【题型】选择题　【知识点】函数　【难度】easy
函数 \(f(x) = \left(\dfrac{1}{2}\right)^{|x+1|}\) 的图象大致为（\quad）

A.

B.

C.

D.

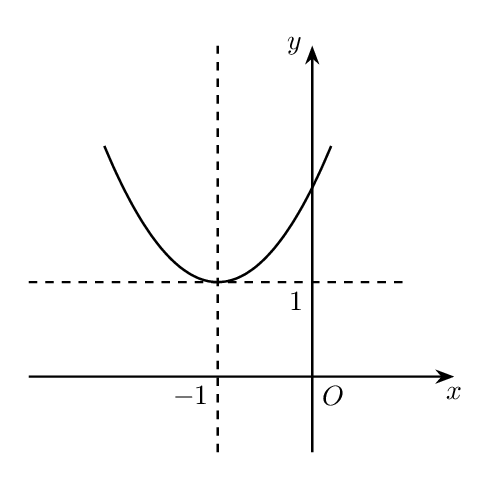
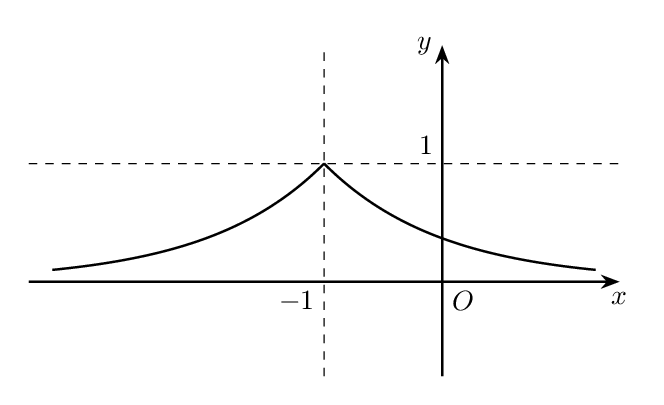
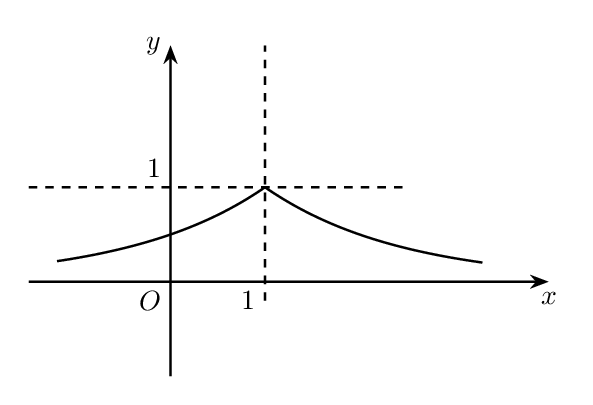
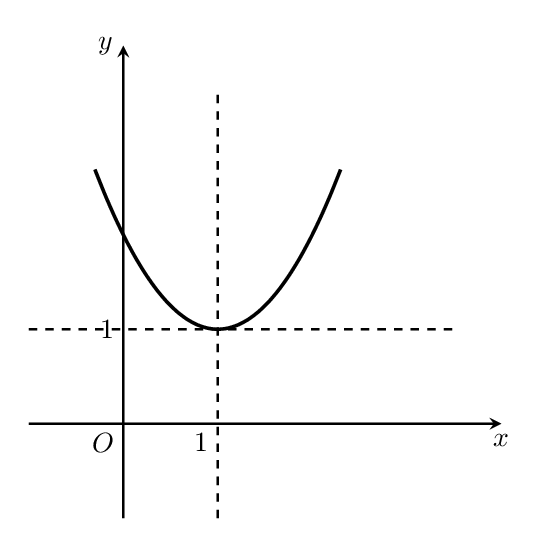
【解答】
\textbf{【答案】} B

\vspace{0.5em}

\textbf{【解析】} 作出函数 \(y = \dfrac{1}{2^{|x|}} =
\begin{cases}
\left(\dfrac{1}{2}\right)^x, & x \ge 0 \\
2^x, & x < 0
\end{cases}\) 的图象，如下图所示，

将 \(y = \dfrac{1}{2^{|x|}}\) 的图象向左平移1个单位得到 \(f(x) = \left(\dfrac{1}{2}\right)^{|x+1|}\) 图象。

故选：B

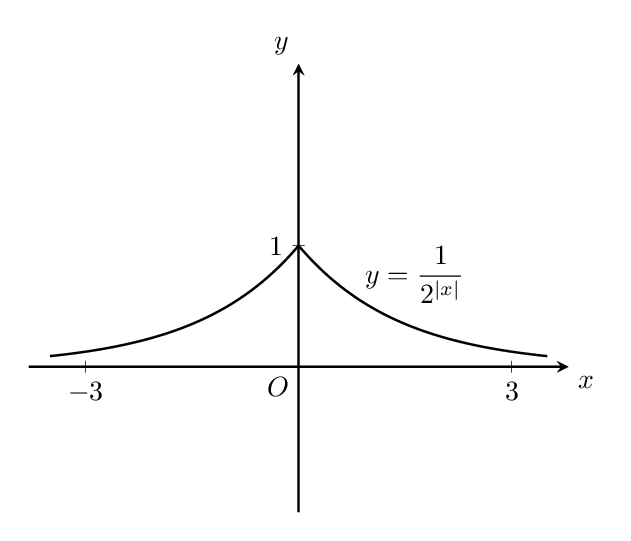